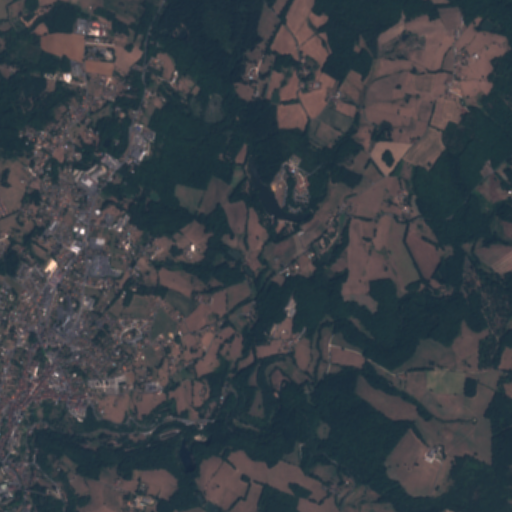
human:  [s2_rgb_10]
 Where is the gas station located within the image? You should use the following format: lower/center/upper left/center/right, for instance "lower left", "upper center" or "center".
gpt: The gas station is located in the center left of the image.
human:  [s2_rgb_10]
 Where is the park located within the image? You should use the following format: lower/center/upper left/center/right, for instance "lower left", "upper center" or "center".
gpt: The park is located in the lower left of the image.
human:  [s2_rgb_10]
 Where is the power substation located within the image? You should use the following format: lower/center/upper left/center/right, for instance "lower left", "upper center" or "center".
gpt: The power substation is located in the center left of the image.
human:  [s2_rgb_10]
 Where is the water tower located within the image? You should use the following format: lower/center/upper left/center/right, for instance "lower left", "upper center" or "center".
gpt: The water tower is located in the upper left of the image.
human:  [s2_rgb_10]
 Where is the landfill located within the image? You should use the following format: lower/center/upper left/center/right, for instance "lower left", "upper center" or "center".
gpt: There is no landfill in the image.